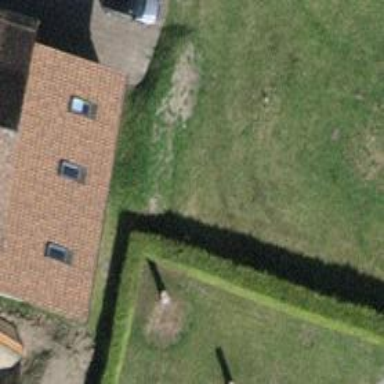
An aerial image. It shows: Hedge acting as barrier.